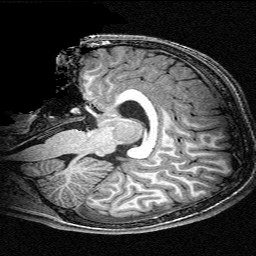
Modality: T1w
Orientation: sagittal
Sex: male
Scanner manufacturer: siemens
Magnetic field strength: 3 T
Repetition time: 2.3 s
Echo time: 0.00336 s